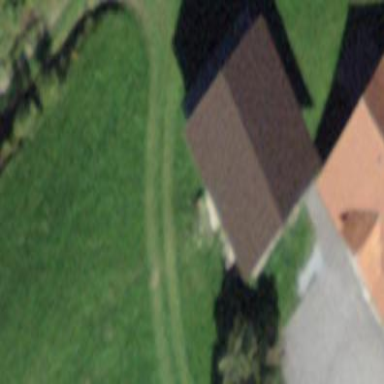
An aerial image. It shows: Rural barn.